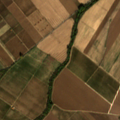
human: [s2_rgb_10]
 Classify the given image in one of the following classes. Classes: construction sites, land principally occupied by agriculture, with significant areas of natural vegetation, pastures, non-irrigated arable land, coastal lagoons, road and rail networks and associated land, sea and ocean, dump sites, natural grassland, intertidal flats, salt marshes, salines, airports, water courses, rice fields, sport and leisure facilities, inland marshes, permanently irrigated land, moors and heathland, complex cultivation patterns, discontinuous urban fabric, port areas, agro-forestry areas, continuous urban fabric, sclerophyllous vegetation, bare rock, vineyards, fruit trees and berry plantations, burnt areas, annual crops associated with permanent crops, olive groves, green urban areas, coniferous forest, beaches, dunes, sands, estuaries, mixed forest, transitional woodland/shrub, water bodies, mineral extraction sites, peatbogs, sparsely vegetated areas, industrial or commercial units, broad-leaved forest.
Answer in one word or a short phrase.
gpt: permanently irrigated land, vineyards